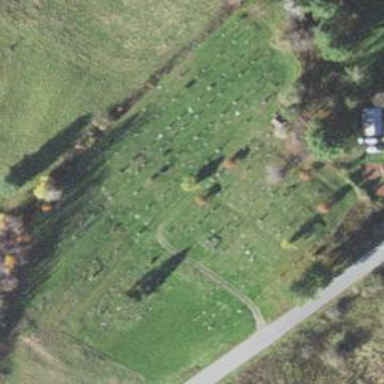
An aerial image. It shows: Grave yard.